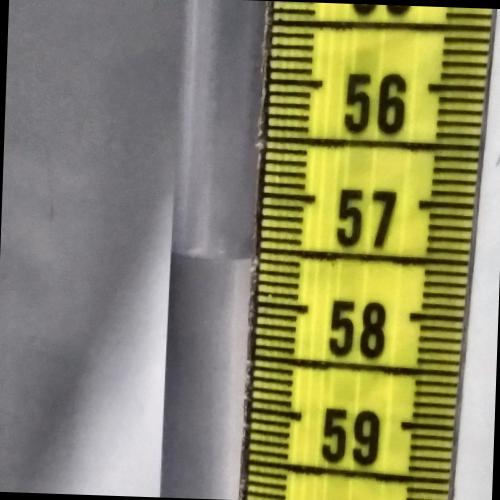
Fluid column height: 57.6 cm